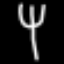
Label: fork